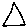
Label: triangle